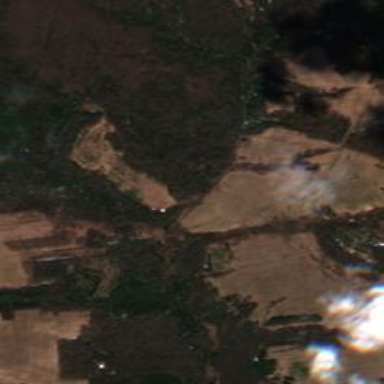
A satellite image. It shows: Logging area.